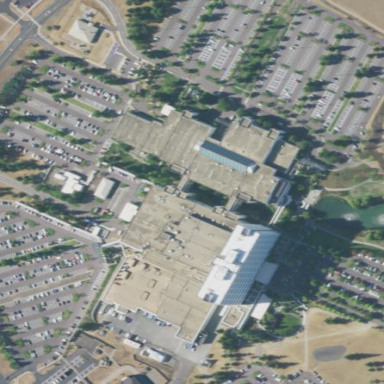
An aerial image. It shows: Healthcare facility identified as hospital.